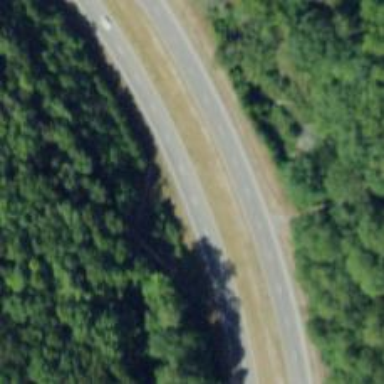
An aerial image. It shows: Trunk highway.